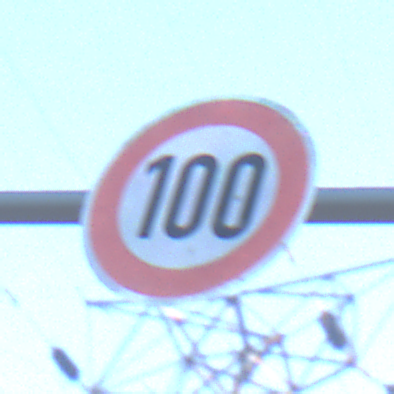
Verkehrszeichen: Geschwindigkeit100
Umgebung: Outdoor, Nature
Tageszeit: Dawn
Wetter: Clear
Licht: Natural
Jahreszeit: NotSpecified
Kontrast: LowContrast